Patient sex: M
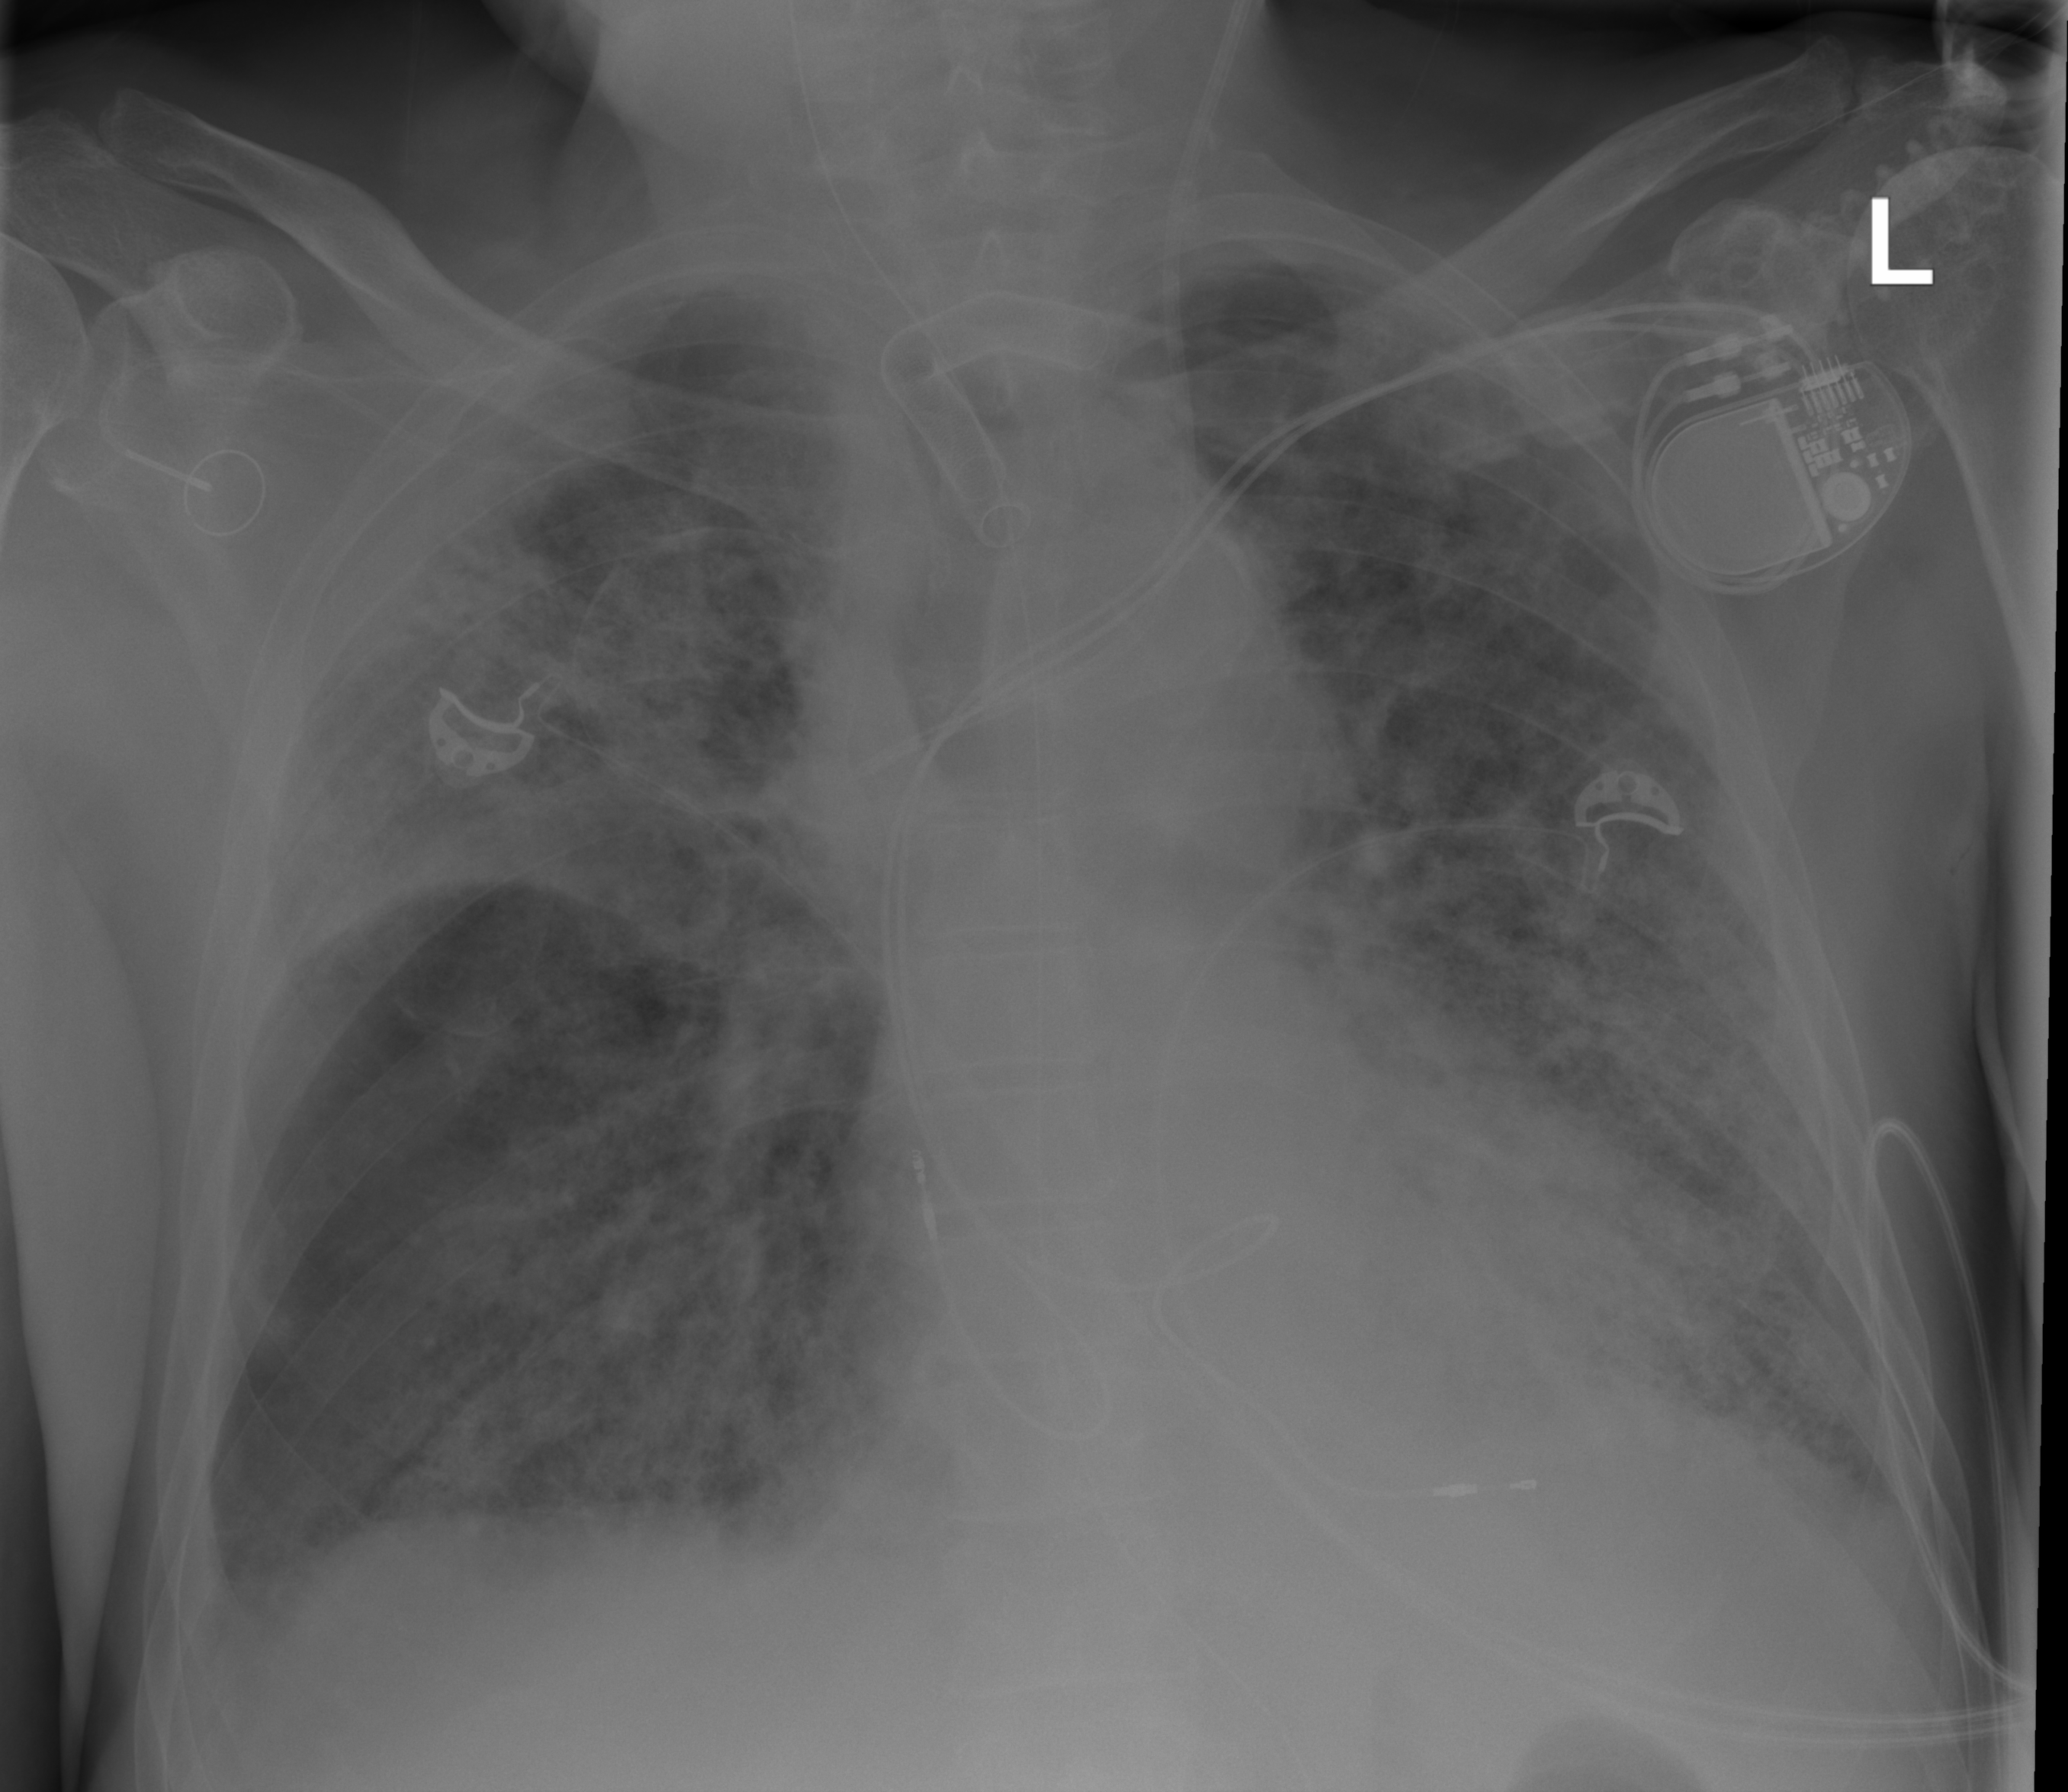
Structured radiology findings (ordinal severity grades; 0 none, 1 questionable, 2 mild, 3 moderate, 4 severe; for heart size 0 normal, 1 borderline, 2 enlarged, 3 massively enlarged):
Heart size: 2
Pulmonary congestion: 1
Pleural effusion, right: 1
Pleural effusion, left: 1
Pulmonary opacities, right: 3
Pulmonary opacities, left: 3
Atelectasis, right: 3
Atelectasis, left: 3